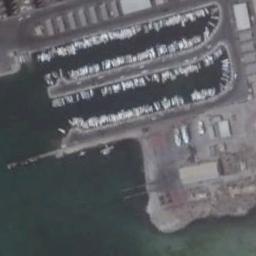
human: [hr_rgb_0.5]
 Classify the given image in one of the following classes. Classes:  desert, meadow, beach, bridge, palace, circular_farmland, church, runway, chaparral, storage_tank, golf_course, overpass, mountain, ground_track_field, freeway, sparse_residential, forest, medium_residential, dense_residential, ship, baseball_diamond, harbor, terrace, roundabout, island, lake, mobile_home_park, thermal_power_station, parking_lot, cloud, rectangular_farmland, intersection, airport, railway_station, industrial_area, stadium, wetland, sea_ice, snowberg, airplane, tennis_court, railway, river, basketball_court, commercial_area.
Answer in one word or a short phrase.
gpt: harbor